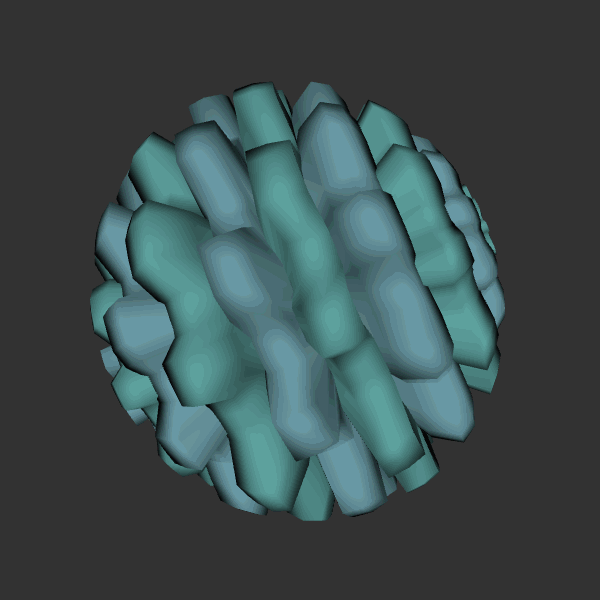
Background: dark